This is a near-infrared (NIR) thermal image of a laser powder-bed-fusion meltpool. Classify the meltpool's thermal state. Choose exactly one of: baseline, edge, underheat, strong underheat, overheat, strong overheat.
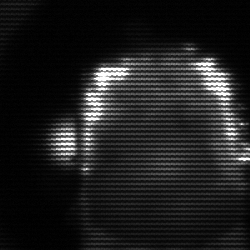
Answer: baseline